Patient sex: F
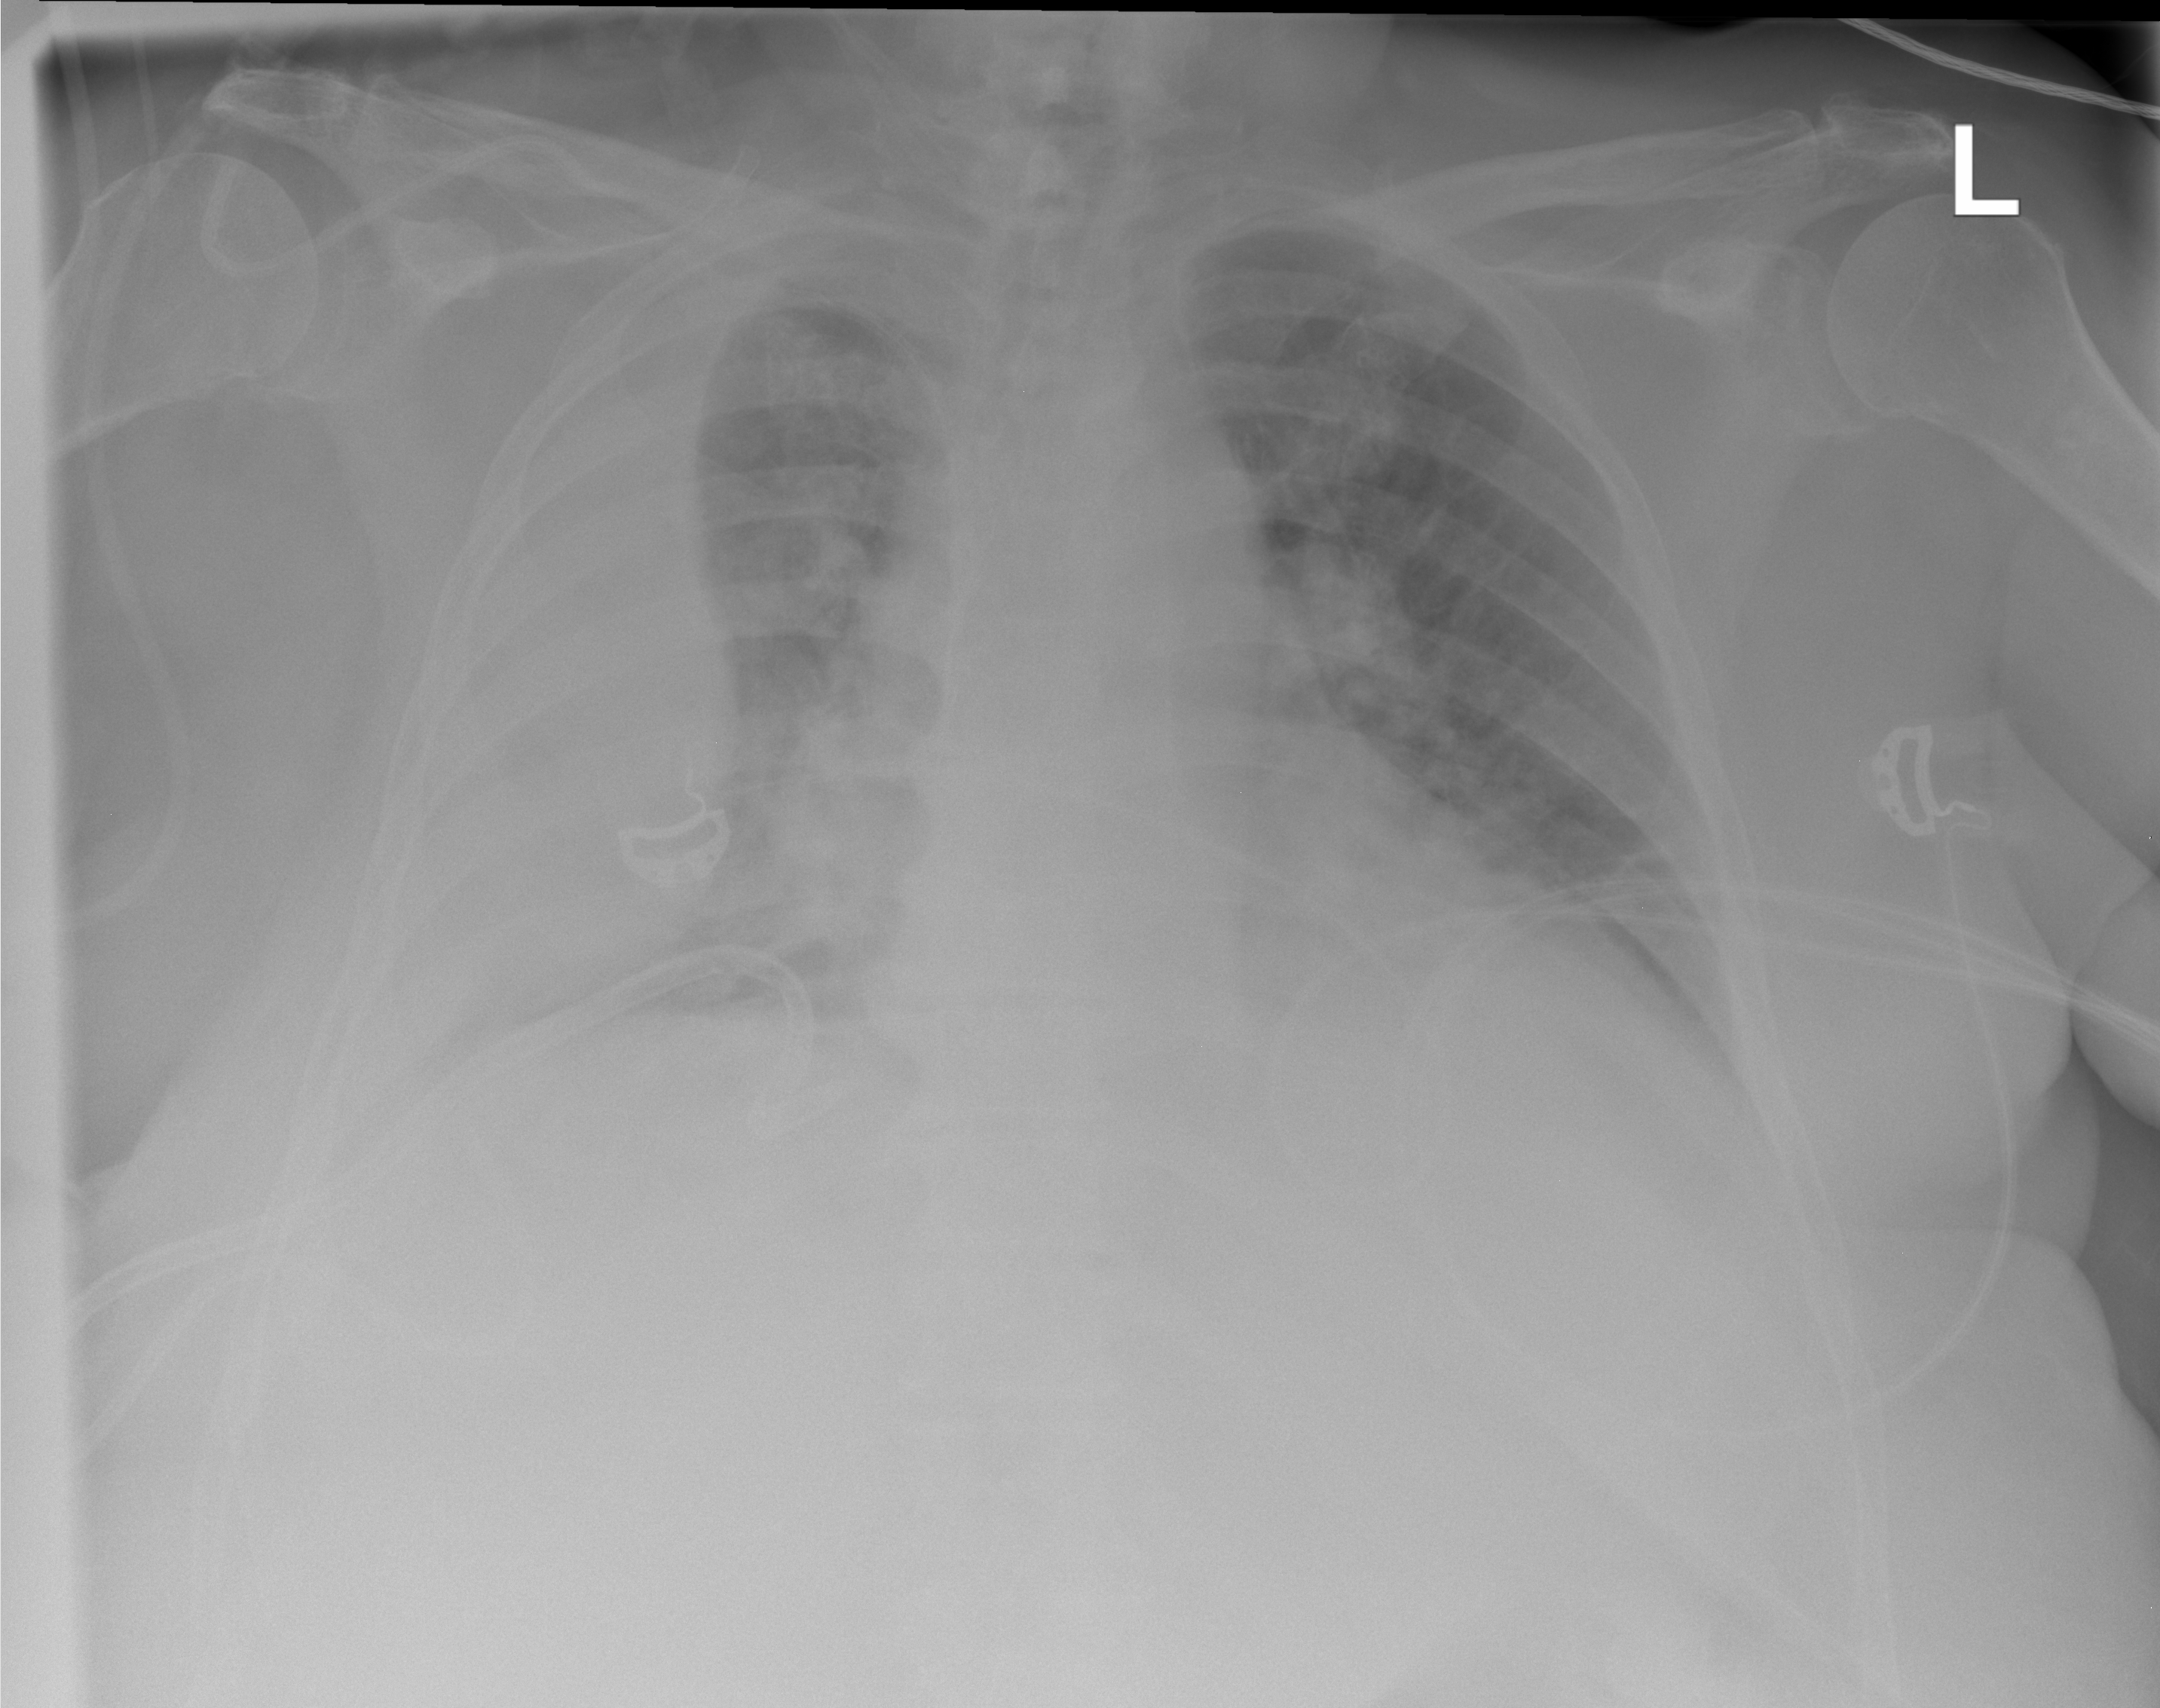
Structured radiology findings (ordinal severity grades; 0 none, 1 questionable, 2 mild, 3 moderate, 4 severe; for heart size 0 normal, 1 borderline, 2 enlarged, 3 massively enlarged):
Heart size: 0
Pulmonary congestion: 1
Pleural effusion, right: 3
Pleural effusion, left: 1
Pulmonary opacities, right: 0
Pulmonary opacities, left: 0
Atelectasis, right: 2
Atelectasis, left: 1